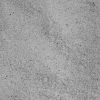
Atmospheric dust classification: not_dusty